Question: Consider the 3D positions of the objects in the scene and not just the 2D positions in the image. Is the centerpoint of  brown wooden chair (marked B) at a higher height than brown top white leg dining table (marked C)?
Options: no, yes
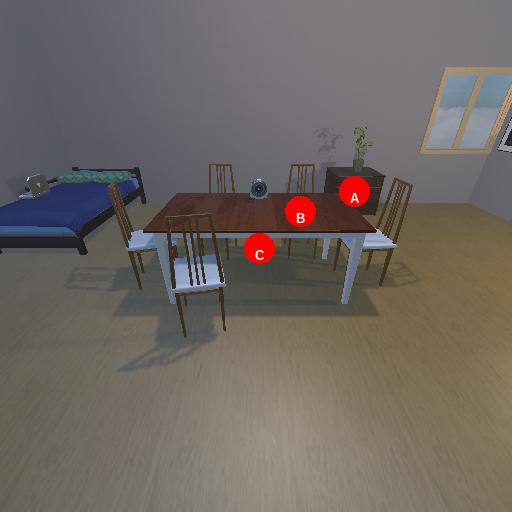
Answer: no